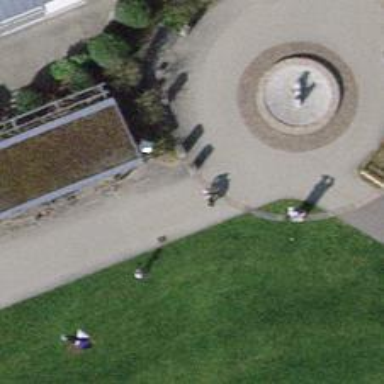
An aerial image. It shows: Bench.